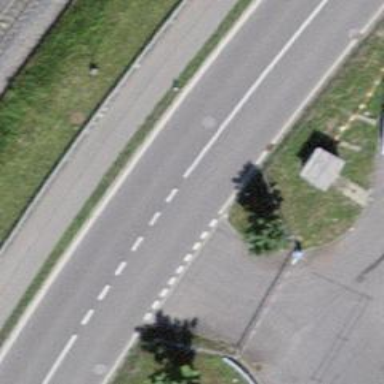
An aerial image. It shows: Primary highway.